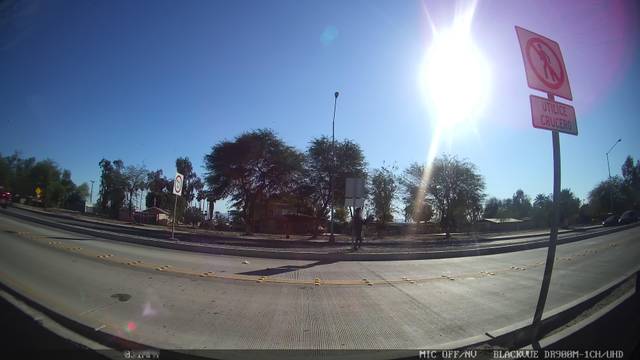
Region: Mexico
Coordinates: 32.588, -115.39